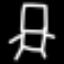
Label: chair